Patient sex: M
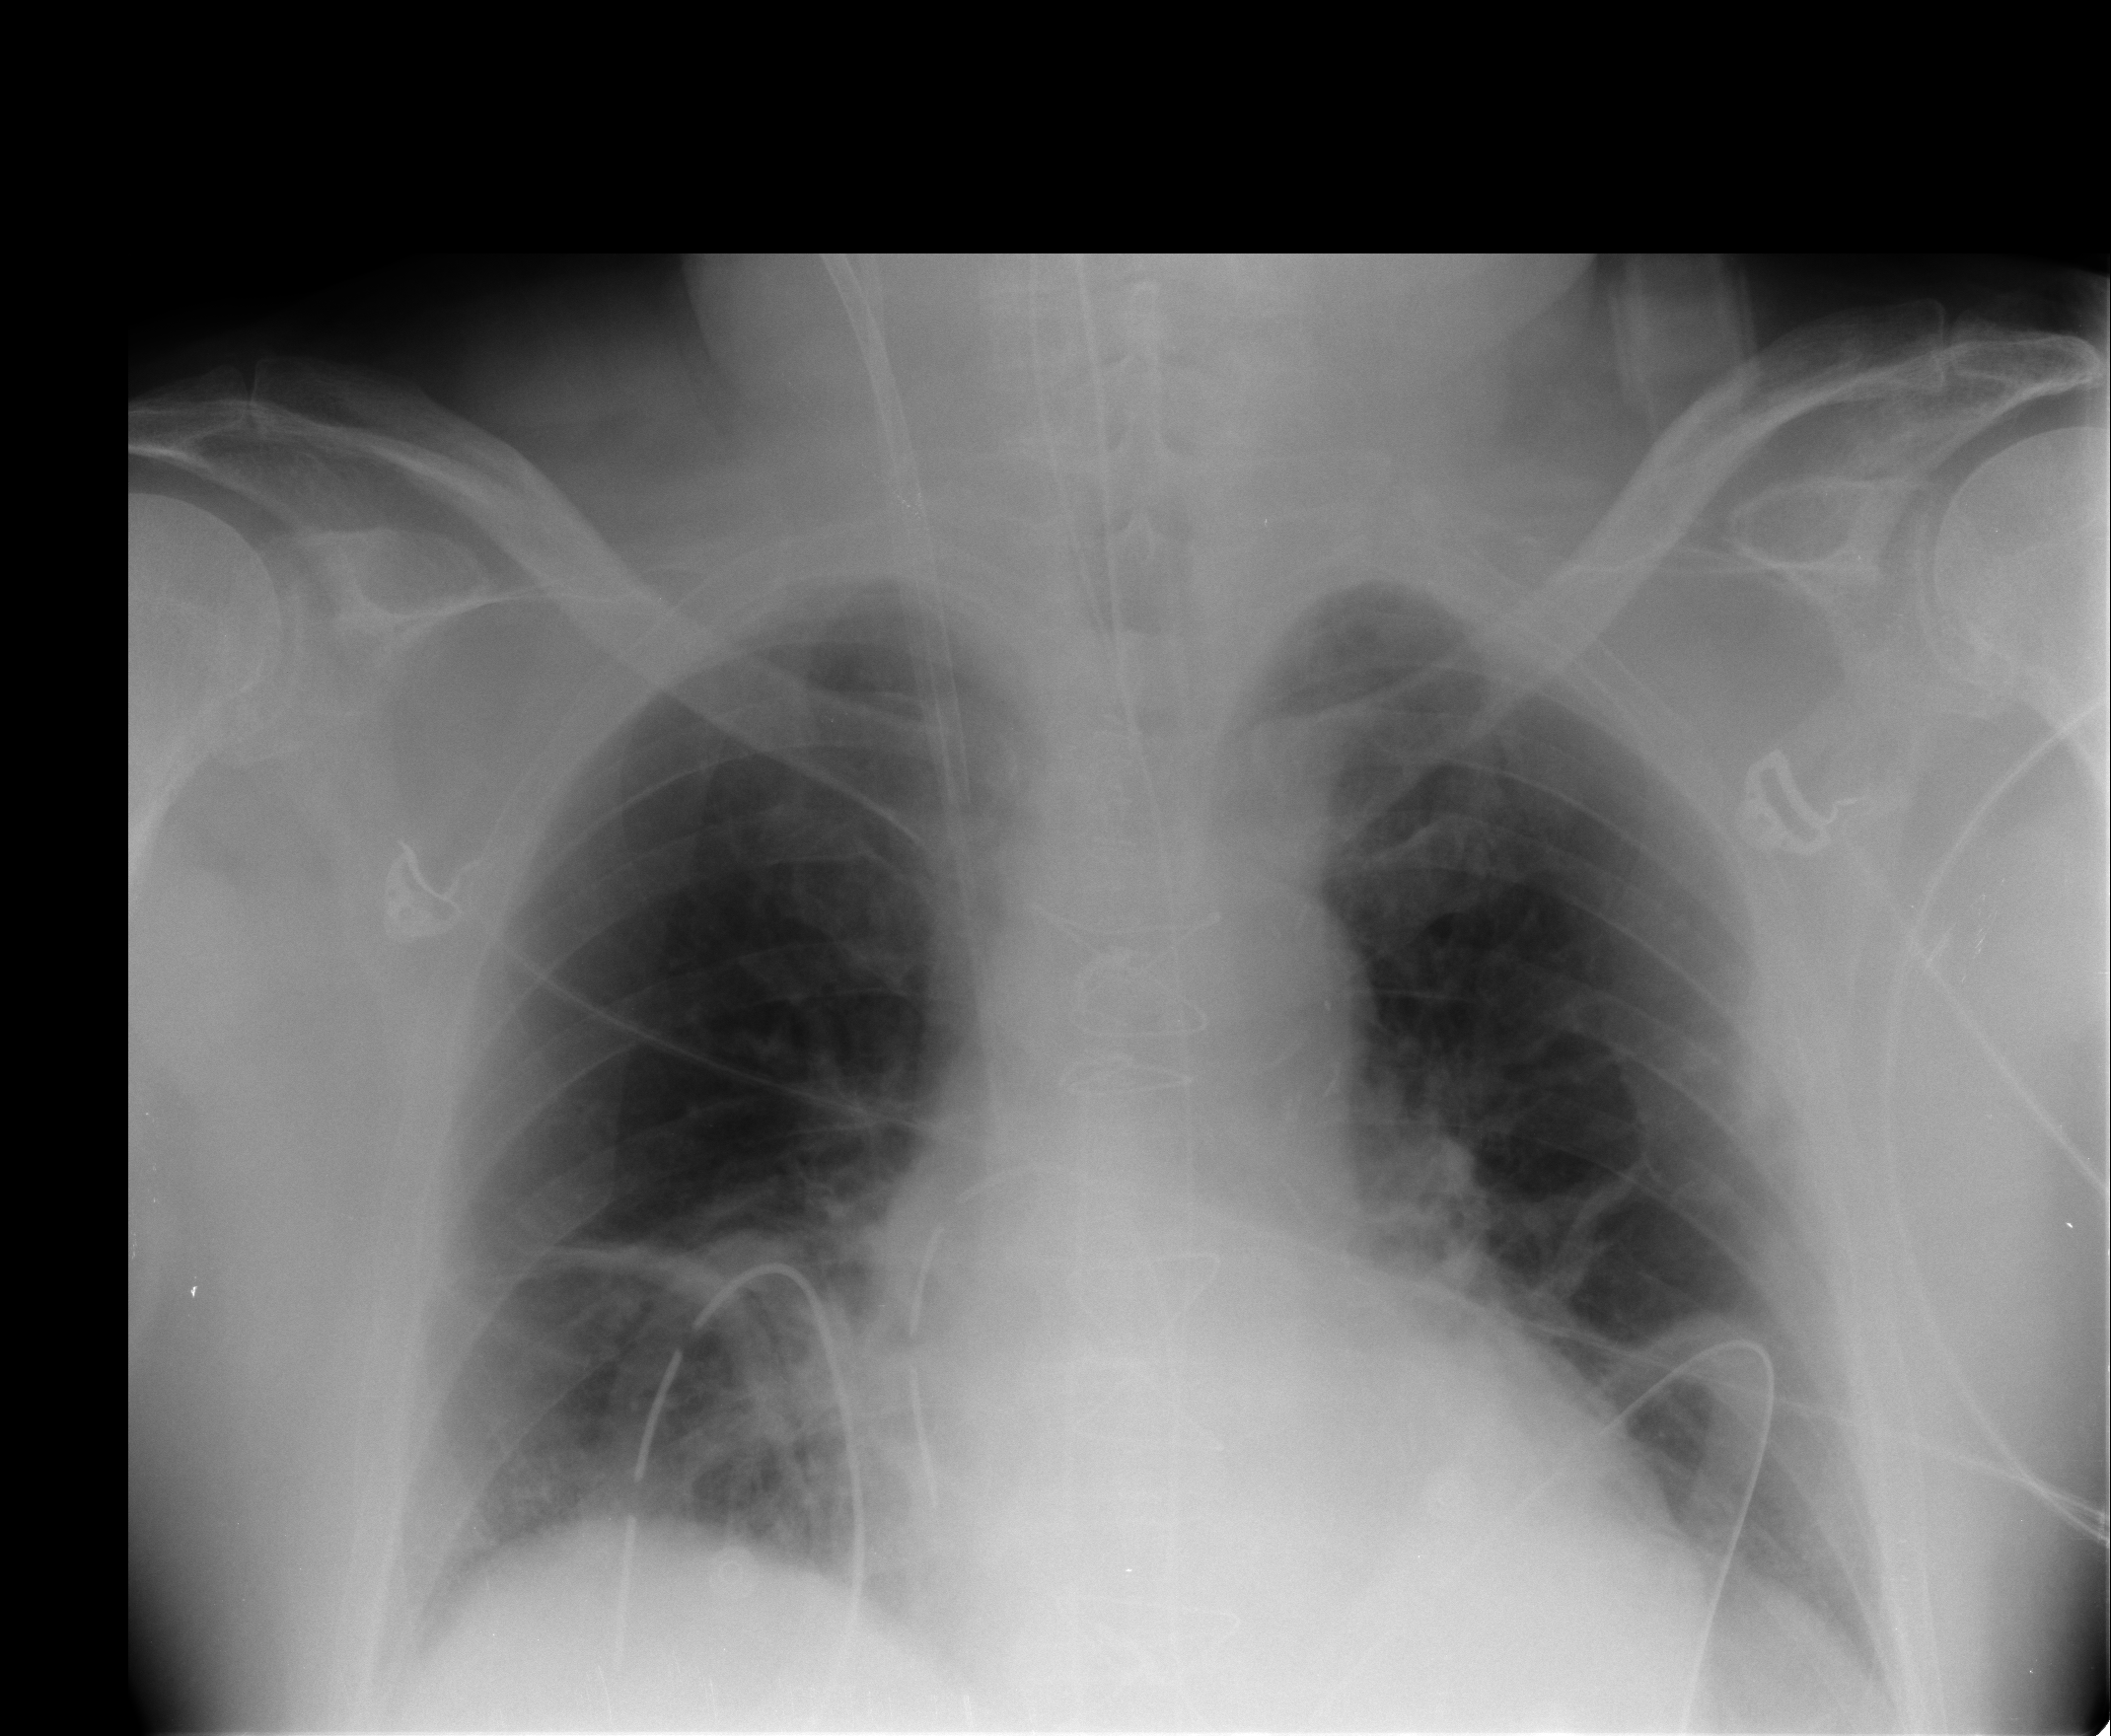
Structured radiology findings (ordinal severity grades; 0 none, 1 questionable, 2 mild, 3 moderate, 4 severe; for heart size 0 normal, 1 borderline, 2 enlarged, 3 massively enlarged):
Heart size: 1
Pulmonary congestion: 0
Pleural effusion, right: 0
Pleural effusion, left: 0
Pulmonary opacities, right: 0
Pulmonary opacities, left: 0
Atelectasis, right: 2
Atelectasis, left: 2